Field crop: tomato
Growth stage: 1
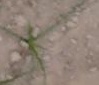
Species: cyperus